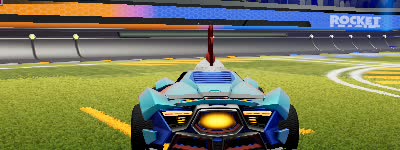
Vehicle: werewolf